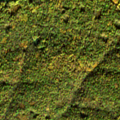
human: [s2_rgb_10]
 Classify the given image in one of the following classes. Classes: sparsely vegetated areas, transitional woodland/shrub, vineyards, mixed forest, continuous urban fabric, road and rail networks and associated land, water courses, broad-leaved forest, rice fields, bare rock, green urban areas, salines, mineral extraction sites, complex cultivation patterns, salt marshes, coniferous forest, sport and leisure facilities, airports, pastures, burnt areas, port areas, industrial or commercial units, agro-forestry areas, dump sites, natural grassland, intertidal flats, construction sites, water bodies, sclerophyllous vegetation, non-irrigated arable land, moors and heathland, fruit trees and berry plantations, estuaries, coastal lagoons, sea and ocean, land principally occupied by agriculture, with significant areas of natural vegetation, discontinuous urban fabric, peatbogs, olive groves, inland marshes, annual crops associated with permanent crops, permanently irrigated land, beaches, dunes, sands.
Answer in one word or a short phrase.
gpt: broad-leaved forest